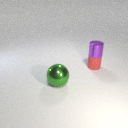
small red rubber cylinder below small purple metal cylinder